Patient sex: M
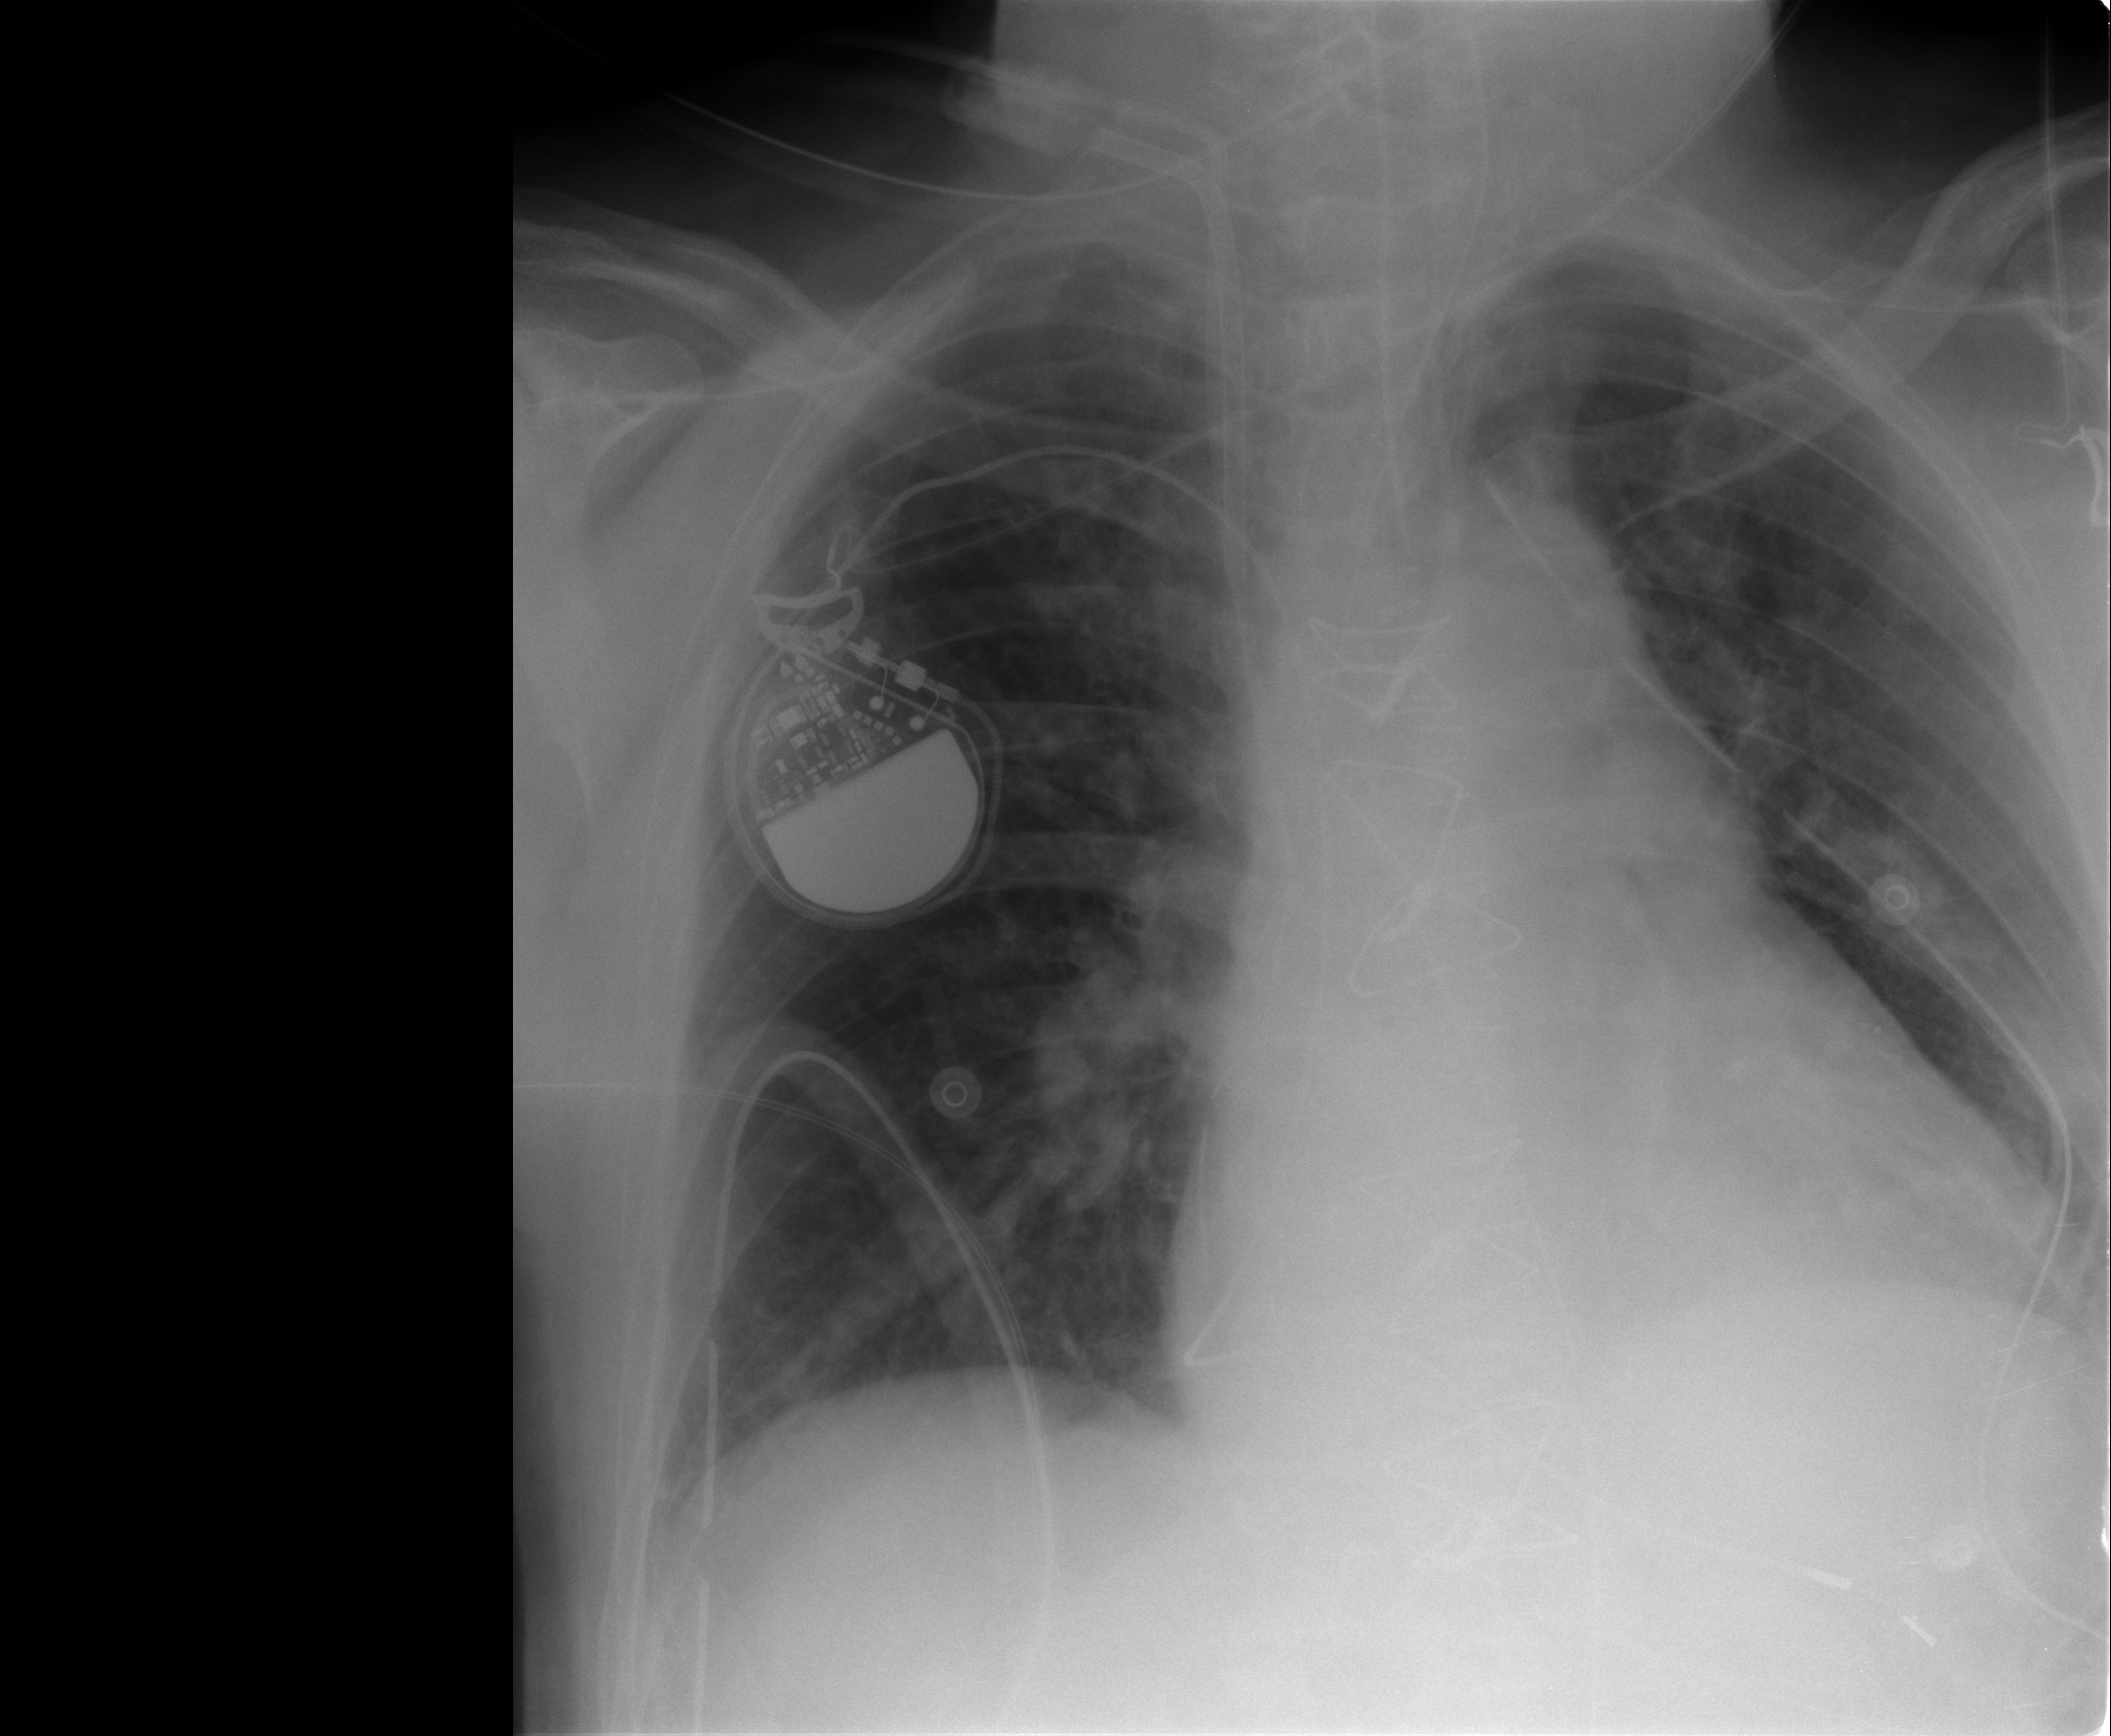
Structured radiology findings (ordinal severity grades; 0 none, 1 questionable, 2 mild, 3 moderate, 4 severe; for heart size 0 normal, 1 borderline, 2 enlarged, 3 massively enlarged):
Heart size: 2
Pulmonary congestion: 1
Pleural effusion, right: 0
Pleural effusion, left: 0
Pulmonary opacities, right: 0
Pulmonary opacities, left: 0
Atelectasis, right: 1
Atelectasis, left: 1